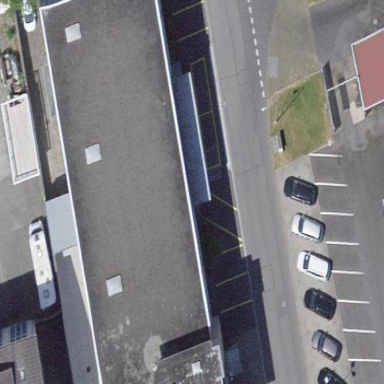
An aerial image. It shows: Industrial building.